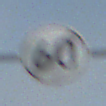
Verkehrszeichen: EndeGeschwindigkeit60
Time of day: SunriseSunset
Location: Outdoor (Nature)
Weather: PartlyCloudy
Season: NotSpecified
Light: Natural